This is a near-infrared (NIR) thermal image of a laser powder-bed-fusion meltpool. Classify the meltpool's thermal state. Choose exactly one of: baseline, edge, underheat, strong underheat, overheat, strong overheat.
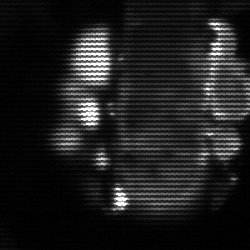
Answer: strong underheat